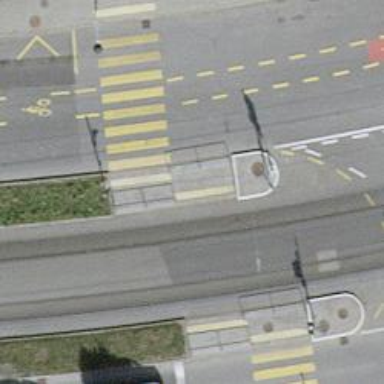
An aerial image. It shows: Kerb barrier.